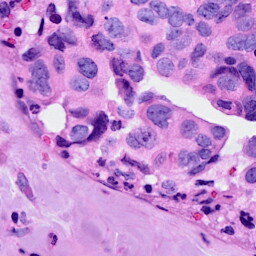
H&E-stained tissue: Breast